Question: I have a table in a HTML file, and I want to calculate one cell's value based on other cells' values and a cell value as a formula. Take a look at this picture:

In my table, I have 1900 ratios and three factors in three columns. How I can calculate the result column values based on their respective formula column value?
I use only '*', '/', '+', and '-' in my formulas. Also, the table has an ID ('ratiotable'), but the '<tr>' and '<td>' don't have any ID or class names assigned to them.
If you know another webpage that did something like this, please let me see this.
Thank you very much.
The HTML code is like this. Note, I snipped a number of the rows. The actual number of rows is 1900:
'''
<table>
<thead>
<tr>
<th>Ratio Name</th>
<th>Factor1</th>
<th>Factor2</th>
<th>Factor3</th>
<th>Formula</th>
<th>Result</th>
</tr>
</thead>
<tbody>
<tr>
<td>Name1</td>
<td>22</td>
<td>11</td>
<td></td>
<td>Factor1/Factor2</td>
<td></td>
</tr>
<tr>
<td>Name2</td>
<td>22</td>
<td>33</td>
<td>11</td>
<td>Factor1/Factor2*Factor3</td>
<td></td>
</tr>
<tr>
<td>Name1</td>
<td>12</td>
<td></td>
<td>4</td>
<td>(Factor1+Factor2)/Factor3</td>
<td></td>
</tr>
</tbody>
'''
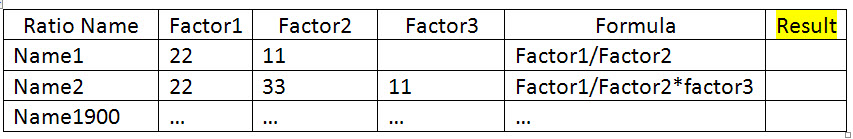
Answer: This was a really interesting challenge. I've put together a little <URL> that does what you describe. It essentially replaces the string parts of the formula with their value counterparts, then evals the result. Hopefully this helps!
'''
<table>
<thead>
<tr>
<th>Ratio Name</th>
<th>Factor1</th>
<th>Factor2</th>
<th>Factor3</th>
<th>Formula</th>
<th>Result</th>
</tr>
</thead>
<tbody>
<tr>
<td>Name1</td>
<td>22</td>
<td>11</td>
<td></td>
<td>Factor1/Factor2</td>
<td></td>
</tr>
<tr>
<td>Name2</td>
<td>22</td>
<td>33</td>
<td>11</td>
<td>Factor1/Factor2*Factor3</td>
<td></td>
</tr>
<tr>
<td>Name1</td>
<td>12</td>
<td></td>
<td>4</td>
<td>(Factor1+Factor2)/Factor3</td>
<td></td>
</tr>
</tbody>
</table>
'''
'''
$(function() {
$('tbody tr').each(function() {
var $this = $(this),
f1 = $this.find('td').eq(1).text() || 0,
f2 = $this.find('td').eq(2).text() || 0,
f3 = $this.find('td').eq(3).text() || 0,
formula = $this.find('td').eq(4).text(),
resultTd = $this.find('td').last();
formula = formula.replace('Factor1',f1)
.replace('Factor2',f2)
.replace('Factor3',f3);
resultTd.text(eval(formula));
});
});
'''